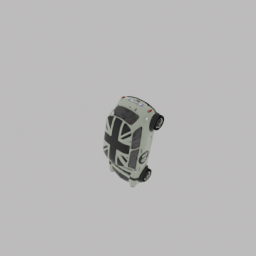
Label: mechanical